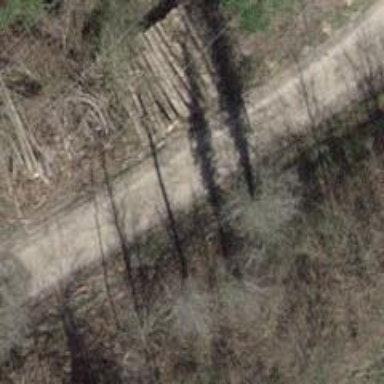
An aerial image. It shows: Gravel track with grade2 quality.